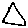
Label: triangle